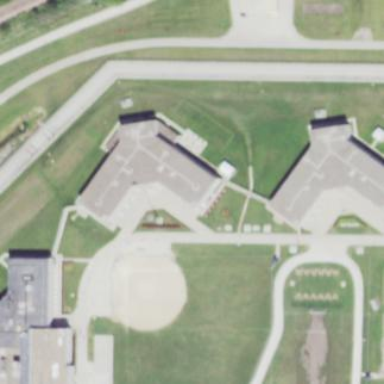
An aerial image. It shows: Prison building.